Question: On a button click I open a jQuery modal window from code behind in asp.net c#
'''
protected void btnShowModal_Click(object sender, EventArgs e)
{
ScriptManager.RegisterStartupScript(this, GetType(), "Show Modal Popup", "showmodalpopup();", true);
}
'''
Here's the jquery:
'''
<script type="text/javascript">
function showmodalpopup() {
$("#popupdiv").dialog({
title: "Personal Information",
width: 500,
height: 450,
modal: true,
buttons: {
Close: function () {
$(this).dialog('close');
}
}
});
};
'''
Here's the html:
'''
<div id="popupdiv" title="Basic modal dialog" style="display: none">
First Name:<br />
Last Name:<br />
Agent No:<br />
Phone:<br />
Email:<br />
Address 1:<br />
Address 2:<br />
City:<br />
State:<br />
Zip:<br />
</div>
<asp:Button ID="btnShowModal" runat="server" Text="Contact Information" OnClick="btnShowModal_Click" /> <asp:Button ID="Messages" runat="server" Text="Inbox" OnClick="btnShowModal_Click" />
'''
On the code behind I have the data loaded from db.
'''
string lastName = tbl.Rows[0]["lastname"].ToString();
string fullName = tbl.Rows[0]["FullName"].ToString();
string Phone = tbl.Rows[0]["phone"].ToString();
string email = tbl.Rows[0]["email"].ToString();
string address1 = tbl.Rows[0]["address1"].ToString();
string address2 = tbl.Rows[0]["address2"].ToString();
string city = tbl.Rows[0]["city"].ToString();
string State = tbl.Rows[0]["State"].ToString();
string Zip = tbl.Rows[0]["Zip"].ToString();
'''
Contact info here is hard coded. This is just to show an example.
Thank you.

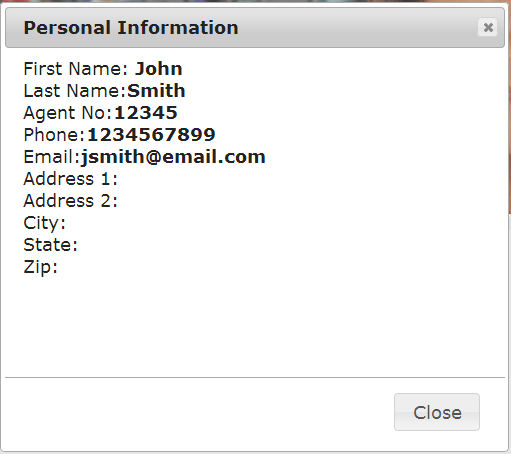
Answer: Put a 'Label' for each value in your Modal code, like this:
'''
<div id="popupdiv" title="Basic modal dialog" style="display: none">
First Name: <asp:Label ID="lblFirstName" runat="server" Text=""></asp:Label><br />
Last Name: <asp:Label ID="lblLastName" runat="server" Text=""></asp:Label><br />
Agent No: <asp:Label ID="lblAgentNo" runat="server" Text=""></asp:Label><br />
Phone: <asp:Label ID="lblPhine" runat="server" Text=""></asp:Label><br />
Email: <asp:Label ID="lblEmail" runat="server" Text=""></asp:Label><br />
Address 1: <asp:Label ID="lblAddress1" runat="server" Text=""></asp:Label><br />
Address 2: <asp:Label ID="lblAddress2" runat="server" Text=""></asp:Label><br />
City: <asp:Label ID="lblCity" runat="server" Text=""></asp:Label><br />
State: <asp:Label ID="lblState" runat="server" Text=""></asp:Label><br />
Zip: <asp:Label ID="lblZip" runat="server" Text=""></asp:Label><br />
</div>
'''
Then in CodeBehind set value for this Labels:
'''
protected void btnShowModal_Click(object sender, EventArgs e)
{
ScriptManager.RegisterStartupScript(this, GetType(), "Show Modal Popup", "showmodalpopup();", true);
string firstName = tbl.Rows[0]["firstName"].ToString();
string lastName = tbl.Rows[0]["lastName"].ToString();
//
//
// and so on
lblFirstName.Text = firstName;
lblLastName.Text = lastName;
//
//
// and so on
}
'''